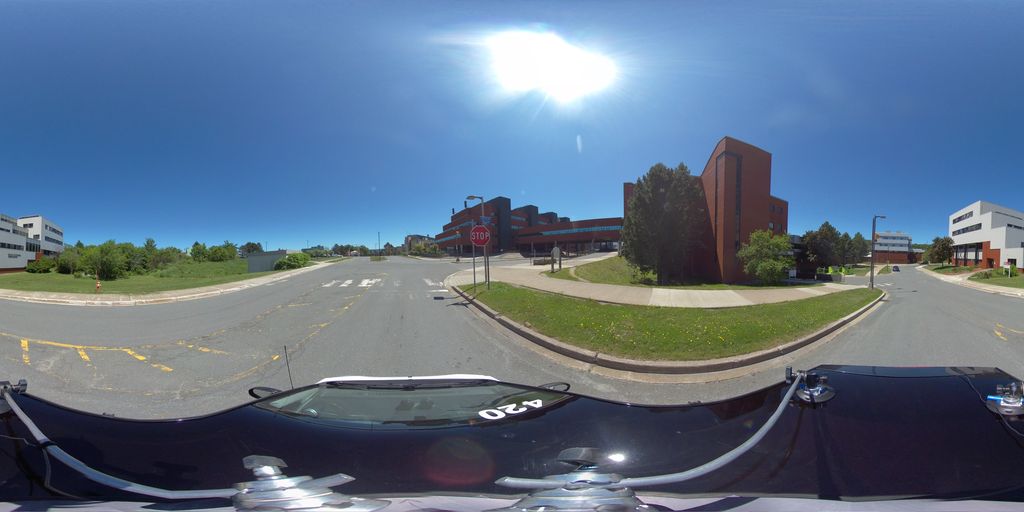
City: st_johns